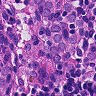
Metastatic tissue present: yes